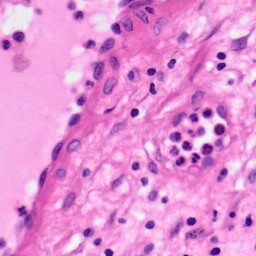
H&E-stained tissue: Pancreatic